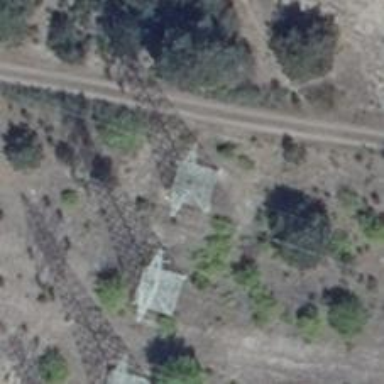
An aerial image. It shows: Power tower.